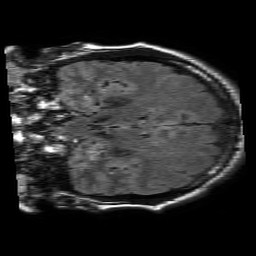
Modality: FLAIR
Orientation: coronal
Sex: male
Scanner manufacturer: philips
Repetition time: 11 s
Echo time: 0.125 s